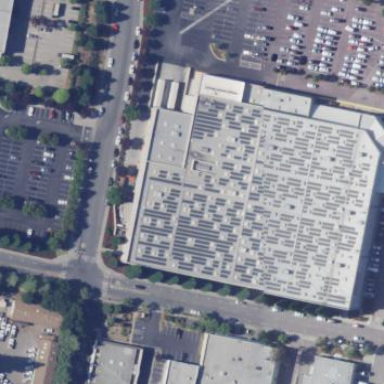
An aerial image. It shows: Retail building with wholesale shop.